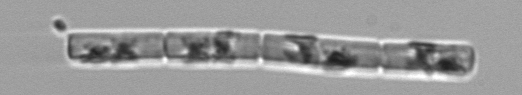
Label: Guinardia_delicatula